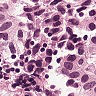
Metastatic tissue present: yes